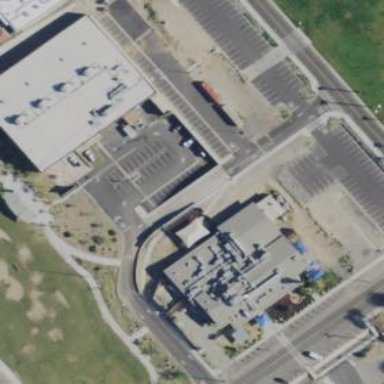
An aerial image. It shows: Building that houses fitness center.